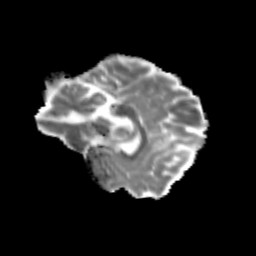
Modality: MD
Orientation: sagittal
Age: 28
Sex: female
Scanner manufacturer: siemens
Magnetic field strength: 3 T
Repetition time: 3.5 s
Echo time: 0.125 s